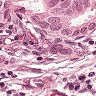
Metastatic tissue present: yes